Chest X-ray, AP view. Patient: 63 years old, sex M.
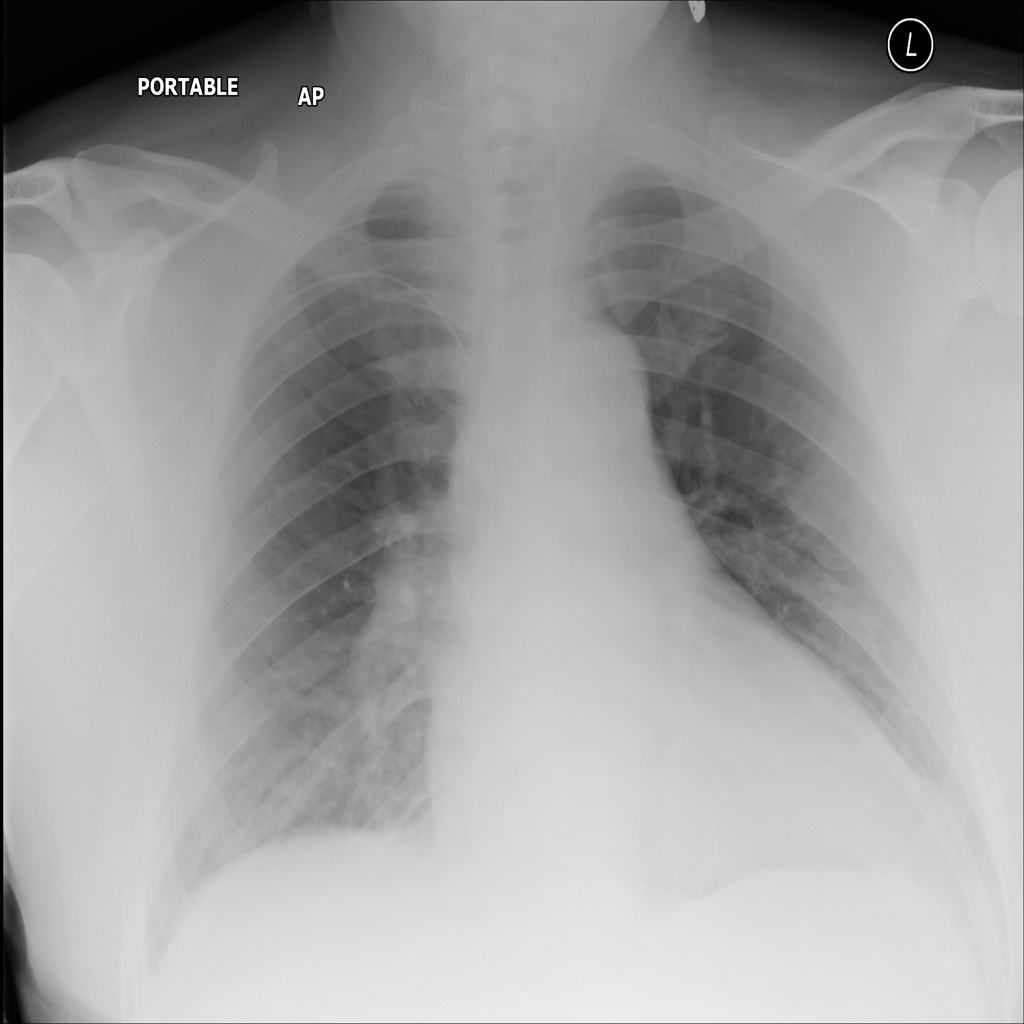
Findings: No Finding